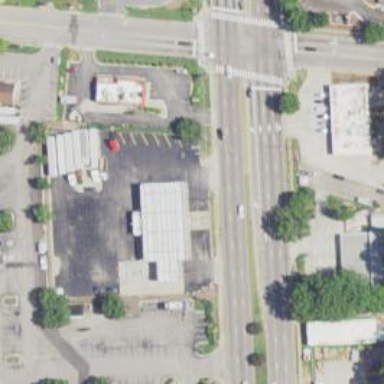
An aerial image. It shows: Convenience shop.